Question: I am trying to store my models in a custom namespace and directory structure as shown here:

I have:
'''
namespace Modules\Core;
use App\Http\Controllers\Controller;
class TestController extends Controller {
public function index(){
$user = new User;
return view('core::test');
}
}
'''
But I am getting:
'''
FatalErrorException in TestController.php line 8:
Class 'Modules\Core\User' not found
'''
Which is wrong anyway, so I thought it must be 'Modules\Core\Models\User'. I tried this and I still got the same error (just with a different class name).
My model:
'''
namespace Modules\Core;
use Illuminate\Database\Eloquent\Model as Eloquent;
class User Extends Eloquent {
protected $table = 'users';
}
'''
How can I get access to this model in the TestController?
---
'''
Route::group(array('namespace' => 'Modules\Core\Controllers'), function() {
Route::get('/test', ['uses' => 'TestController@index']);
});
'''
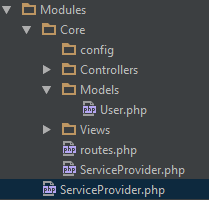
Answer: If your controller is stored in Modules/Core/Controllers, the namespace should be 'namespace Modules\Core\Controllers;'
And likewise, if the model is stored in Modules/Core/Models, its namespace is 'namespace Modules\Core\Models;'
Then, in the controller, import it before using it:
'''
<?php namespace Modules\Core\Controllers;
use Modules\Core\Models\User;
use App\Http\Controllers\Controller;
class TestController extends Controller {
public function index(){
$user = new User;
return view('core::test');
}
}
'''